【题型】选择题　【知识点】函数　【难度】easy
如图是某同学利用计算机软件绘制的某函数的图像，根据图像判断可能是下列的哪一个函数（ ）

\noindent
A. \( y=\dfrac{1}{x} \)
\hspace{2em}
B. \( y=x+\dfrac{1}{x} \)
\hspace{2em}
C. \( y=x^2+\dfrac{1}{x} \)
\hspace{2em}
D. \( y=\dfrac{-x}{x+1} \)
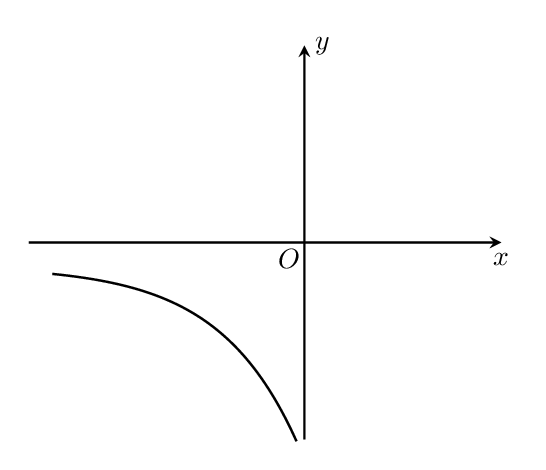
【解答】
\noindent
【答案】B

\vspace{0.5em}
\noindent
【分析】本题考查了函数的图象；能够通过函数的图象得出结论是解题的关键. 由图象可知，当\( x=0 \)时，函数值不存在，当\( x=-1 \)时，\( y<0 \)，当\( x<0 \)时，\( y \)随\( x \)的增大先增大后减小；据此即可判断.

\vspace{0.5em}
\noindent
【详解】解：A、\( y=\dfrac{1}{x} \)，当\( x<0 \)时，\( y \)随\( x \)的增大而减小，与图象不符，不符合题意；

\vspace{0.3em}
\noindent
B、\( y=x+\dfrac{1}{x} \)，满足图象特点，符合题意；

\vspace{0.3em}
\noindent
C、\( y=x^2+\dfrac{1}{x} \)，当\( x=-1 \)时，\( y=0 \)，与图象不符，不符合题意；

\vspace{0.3em}
\noindent
D、\( y=\dfrac{-x}{x+1} \)，当\( x=0 \)时，\( y=0 \)，与图象不符，不符合题意；

\vspace{0.3em}
\noindent
故选：B.